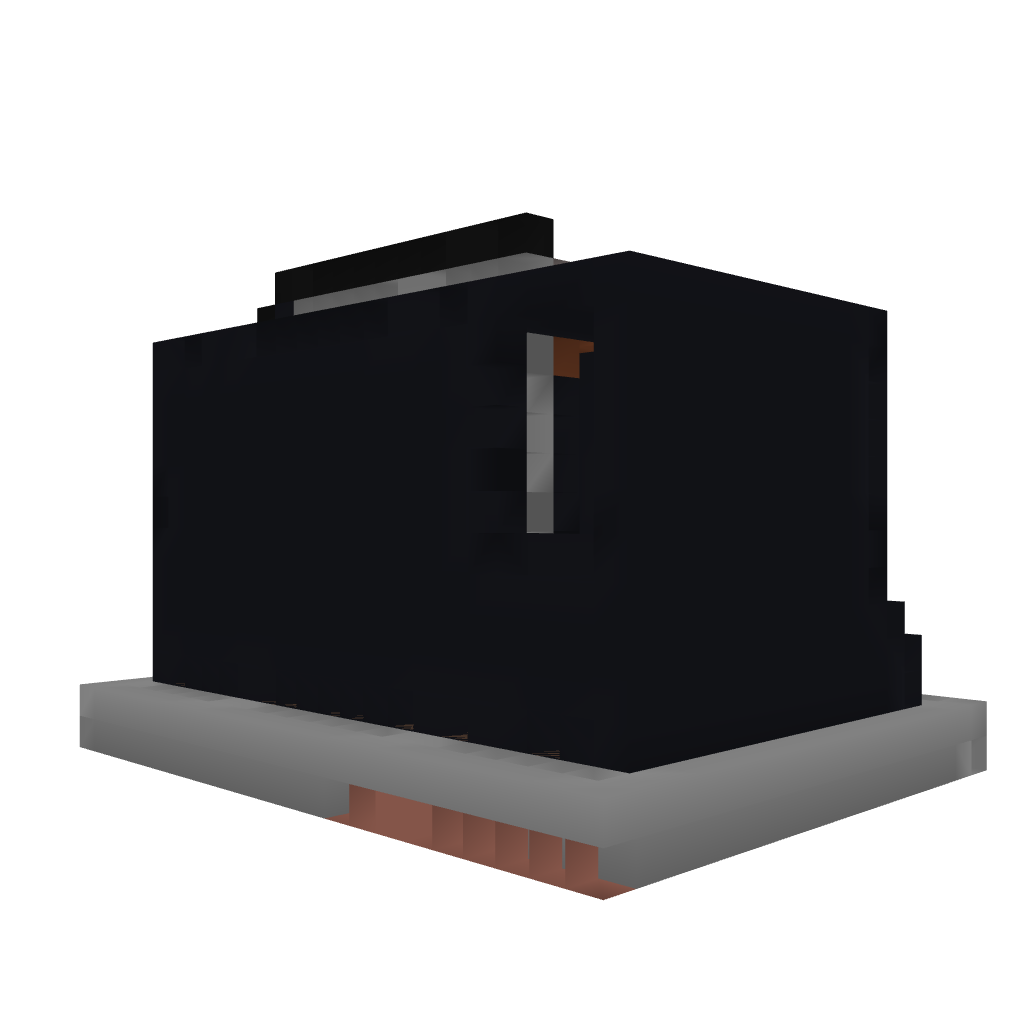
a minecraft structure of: Pointless Scrolling Message